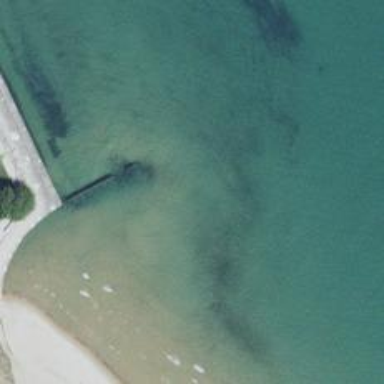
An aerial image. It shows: Breakwater structure.